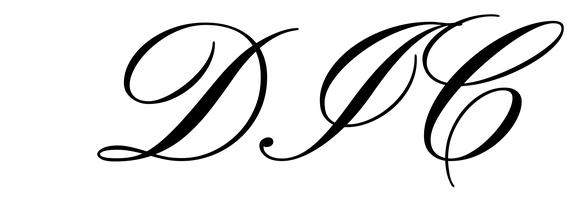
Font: PinyonScript-Regular